В обычной жизни нам кажется, что лучи света в окружающей нас атмосфере движутся прямолинейно. Однако это не так, и эффекты искривления лучей незаметны лишь потому, что коэффициент преломления воздуха практически неотличим от единицы. На больших масштабах и при возникновении некоторых атмосферных явлений ей уже нельзя будет пренебречь. В атмосфере Земли примером таких явлений может служить мираж, а в атмосферах других планет — к примеру, Венеры, — практически неограниченное расстояние до горизонта. В этой задаче мы подробно рассмотрим каждое из этих явлений.
Часть A. Миражи (5.8 балла). Миражи возникают при большом перепаде температур между поверхностью земли и атмосферой. Одним из их многочисленных примеров являются Курильские острова, миражи которых можно наблюдать в Кунаширском проливе в Японии по весне из-за охлаждения воздуха над морем. Атмосферу можно считать идеальным газом, состоящим из одинаковых молекул массой $m$. Известно, что для большинства газов, в том числе и газа в атмосфере, применима следующая формула для зависимости показателя преломления $n$ атмосферного воздуха:\[n^2-1=\alpha N,\] где $N$ — концентрация молекул, а $\alpha$ — коэффициент, зависящий от природы газа. При решении задачи считайте, что поверхность воды горизонтальна. Температура атмосферы $T$ повышается с увеличением высоты $h$ над уровнем моря, меняется также и показатель преломления воздуха. Влиянием гравитации пренебрегите, считая атмосферное давление равным $p_0=1~\text{атм}$ вне зависимости от высоты. Показатель преломления атмосферы при нормальных условиях ($T_0=273~\text{К}$, $p_0=1~\text{атм}$) равен $n=1.00028$. Считайте, что температура и показатель преломления зависят только от $h$. Рассмотрим закон Снеллиуса для лучей, испускаемым под углом $\theta_S$ с поверхности земли. Разделим атмосферу на тонкие слои толщиной $\Delta h$, как показано на рисунке 1. Будем считать, что показатель преломления атмосферы на высоте от $\Delta h(l-1)$ до $\Delta hl$ постоянен и равен $n_l$, а угол между лучом света и горизонтом на этой высоте $\theta_l$, где $l=1,2,3,\ldots$. Показатель преломления атмосферы на поверхности равен $n_1=n_S$.
Запишите закон Снеллиуса для точки $P$, находящейся на высоте $l\Delta h$. Совершив предельный переход $\Delta h\to0$, $\Delta hl\to h$, $\theta_l\to\theta(h)$, $n_l\to n(h)$, получите выражение для $\theta(h)$. Предположим, что температура $T(h)$ возрастает линейно с $h$ в диапазоне $0\leq h\leq H$ и постоянна при $h > H$:\[T(h)=\begin{cases}T_S+(T_\mathrm H-T_\mathrm S)\frac hH&0\leq h\leq H\\T_\mathrm H&H < h\end{cases},\]где $T_\mathrm S=T(0) < T_\mathrm H=T(H)$. Учитывая, что $\frac{T_H-T_S}{T_S}\ll1$, зависимость концентрации $N(h)$ на высоте $h$ ($0 < h < H$) при этом можно также с хорошей точностью считать линейной, т.е.:\[\frac{N(h)}{N_\mathrm S}=1-\frac{N_\mathrm S-N_\mathrm H}{N_\mathrm S}\frac hH,\]где $N_\mathrm S=N(0)$, $N_\mathrm H=N(H)$.
Пользуясь этим результатом, найдите, как зависит показатель преломления $n(h)$ атмосферы от высоты. Выразите ответ через $n_\mathrm S=n(0)$ и $n_\mathrm H=n(H)$. Рассмотрим траекторию луча, испущенного под углом $\theta_\mathrm S$ к горизонту. Будем считать, что по достижении верхней точки траектории $h_\mathrm m(\le H)$ луч начинает двигаться обратно вниз. Направим ось $x$ горизонтально в плоскости распространения луча, тогда его траектория $h(x)$ должна удовлетворять дифференциальному уравнению:\[\frac{\mathrm dh}{\mathrm dx}=\operatorname{tg}\theta=\pm\sqrt{\frac1{\cos^2\theta}-1},\]причём знак $+$ соответствует подъёму, а $-$ — опусканию луча.
Выразите показатель преломления $n_\mathrm m\equiv n(h_\mathrm m)$ в верхней точке траектории луча через $n_\mathrm S$ и $\theta_\mathrm S$. С учётом сказанного выше, уравнение для определения траектории луча можно записать в виде\[\frac{\mathrm dh}{\mathrm dx}=\sqrt{a\left(1-\frac hb\right)},\quad a=a_\mathrm m\frac{h_\mathrm m}H.\]
Выразите $a_\mathrm m$ и $b$ через $h_\mathrm m$, $n_\mathrm H$, $n_\mathrm S$ и $n_\mathrm m$. Известно, что решение этого уравнения для луча, проходящего через начало координат $(x,h)=(0,0)$, представляет собой параболу\[h=cx+dx^2.\]
Выразите коэффициенты $c$ и $d$ через $a$ и $b$. Пусть даны численные значения $T_\mathrm S=275~\text{К}$, $T_\mathrm H=290~\text{К}$, $H=20~\text{м}$. Наблюдатель находится на японском берегу ($h=0$) и наблюдает Курильские острова над поверхностью воды. Пусть расстояние до островов равно $L$. Наблюдатель видит их под тем же углом, под которым видел бы острова, находись они на том же расстоянии на высоте $h_\mathrm g$ над поверхностью воды.
Выразите $h_\mathrm g$ как функцию расстояния $L$ от наблюдателя до острова. Выше или ниже остальных виден самый дальний из наблюдаемых островов?
Выразите через $n_S$, $n_H$ и $H$ максимальное расстояние $L_\max$ до острова, который ещё может видеть наблюдатель. Чему при этом равен угол $\theta_{S\max}$?
Часть B. Кривизна лучей света (4.2 балла). В части $\bf A$ показатель преломления атмосферы рассчитывался без учёта влияния силы тяжести и с учётом изменения температуры только у поверхности земли. По мере увеличения высоты над поверхностью температура, конечно, снижается, но наибольшее влияние на концентрацию атмосферы оказывает именно гравитация. Поэтому в дальнейшем для простоты будем считать температуру атмосферы $T$ всюду постоянной и рассматривать изменение показателя преломления только за счёт силы тяжести. Ускорение свободного падения равно $g$. Рассмотрим баланс сил, действующих на участок атмосферы в области высот от $h$ до $h+\mathrm dh$, как показано на рисунке 2. Концентрацию молекул воздуха обозначим как $N(h)$.
Вычислите $L_{\max}$ и $\theta_\mathrm S$ с точностью до двух значащих цифр.
Найдите зависимость $N(h)$, если концентрация у поверхности земли $N(0)=N_0$. Как и в части $\bf A$, будем считать, что показатель преломления на высоте $h$ равен $n(h)$, а угол с горизонтом, под которым луч движется на высоте $h$, обозначим как $\theta(h)$. Кривизной земной поверхности можно пренебречь. Траектория луча в атмосфере представляет собой кривую, которую в каждой точке можно приблизить участком окружности радиуса $R$. Это значение $R$ называется радиусом кривизны траектории луча в этой точке (см. рисунок 3).
Выразите $\frac1R$ через $\theta(h)$ и $\frac{\mathrm d\theta}{\mathrm dh}$.
Преобразуйте полученное в $\bf B2$ выражение с помощью закона Снеллиуса из $\bf A1$ так, чтобы оно содержало только $n$, $n_S$ и $\theta_S$.
Найдите, чему равен вблизи земной поверхности радиус кривизны $R$ траектории луча, распространяющегося под малым углом к горизонту. Выразите ответ через $m$, $g$, $n_\mathrm S$, $T$ и $k_\mathrm B$. Учтём теперь кривизну Земли. Её радиус $R_\mathrm E=6.4\cdot10^3~\text{км}$. Остальные численные значения $m=29\cdot1.66\cdot10^{-27}~\text{кг}$, $T=300~\text{К}$, $k_\mathrm B=1.38\cdot10^{-23}~\frac{\text{Дж}}{\text{К}}$, $g=9.8~\frac{\text{м}}{\text{с}^2}$.
Найдите численно радиус кривизны траектории луча $R_E^{lr}$, исходящего горизонтально из некоторой точки на поверхности земли. Увеличивается ли в дальнейшем высота луча над поверхностью? Атмосфера Венеры состоит из $\mathrm{CO_2}$, который можно считать идеальным и для которого можно применить все полученные выше результаты. Атмосферное давление на поверхности Венеры $p_\mathrm V=93~\text{атм}$ ($1~\text{атм}=1.0\cdot10^5~\text{Па}$), а температура $T_\mathrm V=740~\text{К}$. Радиус Венеры $R_\mathrm V=6.0\cdot10^3~\text{км}$, ускорение свободного падения на её поверхности $g_\mathrm V=8.9~\frac{\text{м}}{\text{с}^2}$, масса молекулы $\mathrm{CO_2}$ $m_\mathrm C=44\cdot1.66\cdot10^{-27}~\text{кг}$. Для показателя преломления на Венере справедливо уравнение:\[n^2=1+\alpha_VN\]с коэффициентом $\alpha_\mathrm V=4\pi a_\mathrm C^3$, где $a_\mathrm C=1.4\cdot10^{-10}~\text{м}$ — эффективный размер молекулы $\mathrm{CO_2}$.
Найдите численно радиус кривизны траектории луча $R_V^{lr}$, исходящего горизонтально из некоторой точки непосредственно над поверхности планеты. Увеличивается ли в дальнейшем высота луча над поверхностью?
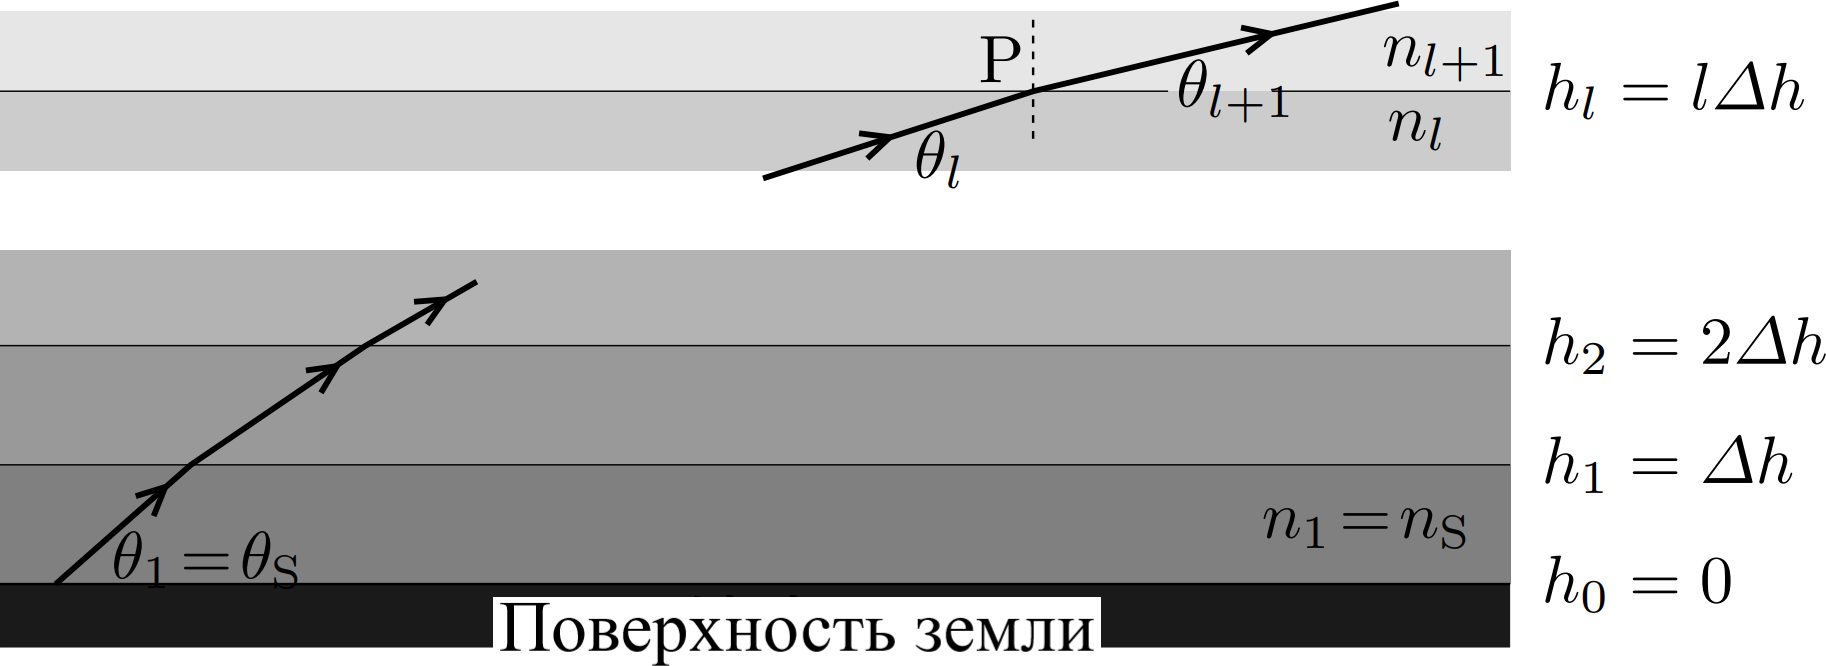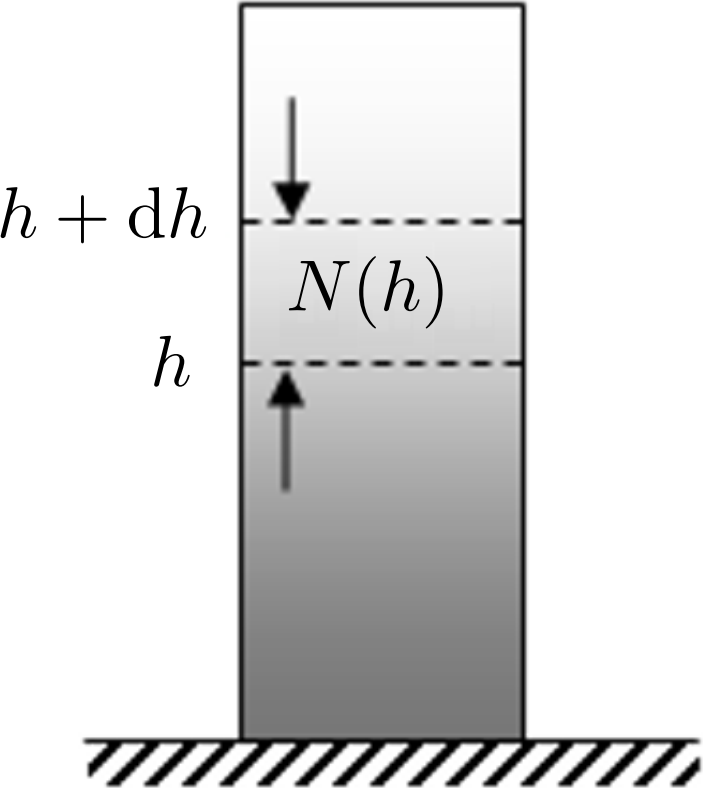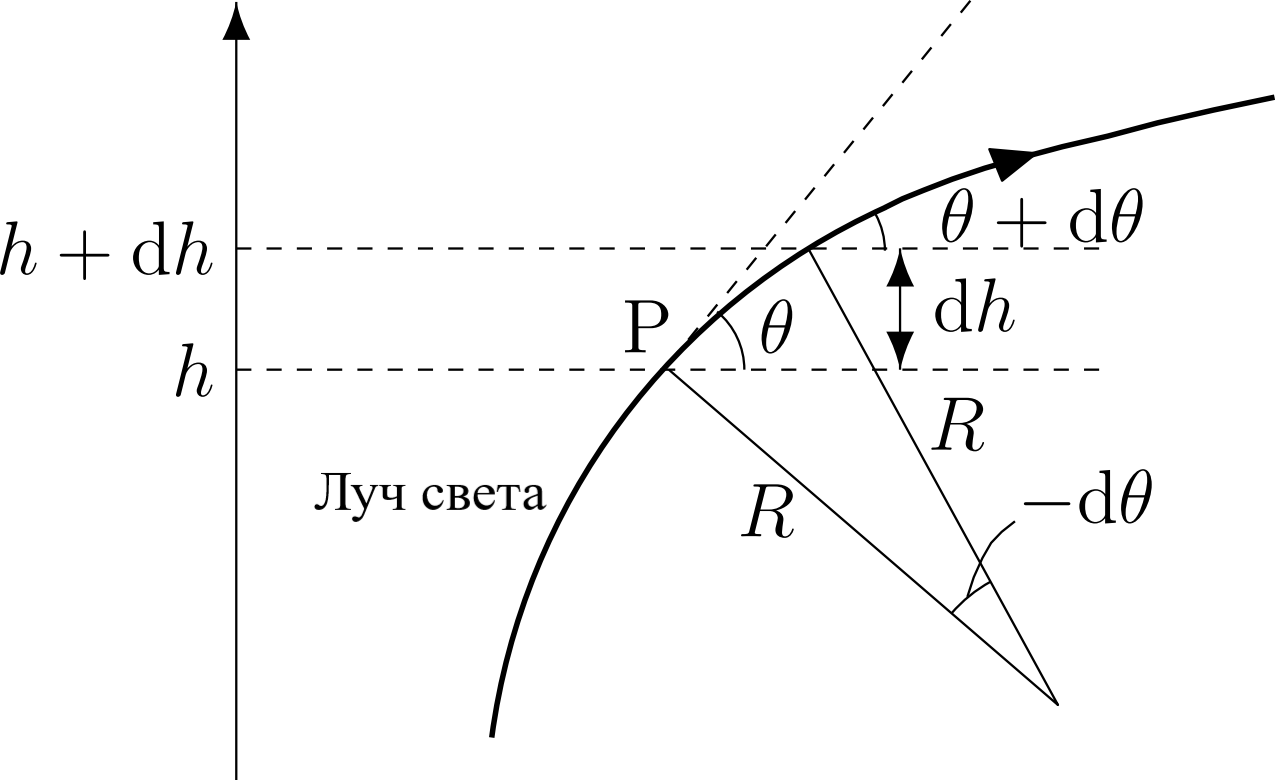
Запишите закон Снеллиуса для точки $P$, находящейся на высоте $l\Delta h$. Совершив предельный переход $\Delta h\to0$, $\Delta hl\to h$, $\theta_l\to\theta(h)$, $n_l\to n(h)$, получите выражение для $\theta(h)$.
Решение: Закон Снеллиуса для точки $P$:\[n_l\cos\theta_l=n_{l+1}\cos\theta_{l+1}.\]Переходя к пределу, получаем закон Снеллиуса для непрерывной среды:\[n(h)\cos\theta(h)=n_S\cos\theta_S,\]откуда окончательно получаем:\[\theta(h)=\arccos\left(\frac{n_S\cos\theta_S}{n(h)}\right).\]
Ответ: \[n_l\cos\theta_l=n_{l+1}\cos\theta_{l+1}\] \[\theta(h)=\arccos\left(\frac{n_S\cos\theta_S}{n(h)}\right)\]

Пользуясь этим результатом, найдите, как зависит показатель преломления $n(h)$ атмосферы от высоты. Выразите ответ через $n_\mathrm S=n(0)$ и $n_\mathrm H=n(H)$.
Решение: Выразим концентрации воздуха на высотах $h=0$ и $h=H$:\[N_S=\frac1\alpha\Big[n_S^2-1\Big],\quad N_H=\frac1\alpha\Big[n_H^2-1\Big].\]Подставив их в закон зависимости показателя преломления, имеем:\[n(h)=\sqrt{n_S^2-\left(n_S^2-n_H^2\right)\frac hH}.\]
Ответ: \[n(h)=\sqrt{n_S^2-\left(n_S^2-n_H^2\right)\frac hH}\]

Выразите показатель преломления $n_\mathrm m\equiv n(h_\mathrm m)$ в верхней точке траектории луча через $n_\mathrm S$ и $\theta_\mathrm S$.
Решение: Пишем закон Снеллиуса, учитывая, что в вершине траектории $\theta=0$:\[n_S\cos\theta_S=n_\mathrm m\cos0=n_\mathrm m.\]Отсюда и из результатов предыдущего пункта имеем:\[h_\mathrm m=\frac{n_S^2\sin^2\theta_S}{n_S^2-n_H^2}H.\]
Ответ: \[n_\mathrm m=n_S\cos\theta_S\] \[h_\mathrm m=\frac{n_S^2\sin^2\theta_S}{n_S^2-n_H^2}H\]

Выразите $a_\mathrm m$ и $b$ через $h_\mathrm m$, $n_\mathrm H$, $n_\mathrm S$ и $n_\mathrm m$.
Решение: Подставляем непосредственно:\[\frac{\mathrm dh}{\mathrm dx}=\sqrt{\frac1{\cos^2\theta}-1}=\sqrt{\frac{n^2}{n_\mathrm m^2}-1}=\sqrt{\left(\frac{n_S^2}{n_\mathrm m^2}-1\right)\left(1-\frac{n_S^2-n_H^2}{n_S^2-n_\mathrm m^2}\frac hH\right)}=\\=\sqrt{\frac{n_S^2-n_H^2}{n_\mathrm m^2}\frac{h_\mathrm m}H\left(1-\frac{h}{h_\mathrm m}\right)}\implies a_\mathrm m=\frac{n_S^2-n_H^2}{n_\mathrm m^2},\quad b=h_\mathrm m.\]
Ответ: \[a_\mathrm m=\frac{n_S^2-n_H^2}{n_\mathrm m^2}\] \[b=h_\mathrm m\]

Выразите коэффициенты $c$ и $d$ через $a$ и $b$.
Решение: Подставляем непосредственно:\[\frac{\mathrm d}{\mathrm dx}\Big[cx+dx^2\Big]=c+2dx=\sqrt{a\left(1-\frac{cx+dx^2}b\right)}\implies\\\implies c^2=a,\quad4cd=-\frac{ac}b\implies c=\sqrt a,\quad d=-\frac a{4b}.\]
Ответ: \[c=\sqrt a\] \[d=-\frac a{4b}\]

Выразите $h_\mathrm g$ как функцию расстояния $L$ от наблюдателя до острова. Выше или ниже остальных виден самый дальний из наблюдаемых островов?
Решение: Несложно заметить, что:\[L=-\frac cd=\frac{4b}{\sqrt a}=4\sqrt{h_\mathrm m\left(\frac{n_S^2}{n_S^2-n_H^2}-h_\mathrm m\right)}\implies\\\implies h_\mathrm m^2-\frac{n_S^2}{n_S^2-n_H^2}h_\mathrm m+\frac{L^2}{16}=0\implies\\\implies h_\mathrm m=\frac H2\left[\frac{n_S^2}{n_S^2-n_H^2}\pm\sqrt{\left(\frac{n_S^2}{n_S^2-n_H^2}\right)^2-\frac{L^2}{4H^2}}\right].\]Так как $L\to0\ (h_\mathrm m\to0)$, то следует выбрать корень со знаком "$-$". Из геометрических свойств параболической траектории\[h_\mathrm g=4h_\mathrm m,\]поэтому\[h_\mathrm g=2H\left[\frac{n_S^2}{n_S^2-n_H^2}-\sqrt{\left(\frac{n_S^2}{n_S^2-n_H^2}\right)^2-\frac{L^2}{4H^2}}\right].\]Из этой формулы ясно, что самый дальний из островов будет виден выше остальных.
Ответ: Самый дальний остров виден выше остальных. \[h_\mathrm g=2H\left[\frac{n_S^2}{n_S^2-n_H^2}-\sqrt{\left(\frac{n_S^2}{n_S^2-n_H^2}\right)^2-\frac{L^2}{4H^2}}\right]\]

Выразите через $n_S$, $n_H$ и $H$ максимальное расстояние $L_\max$ до острова, который ещё может видеть наблюдатель. Чему при этом равен угол $\theta_{S\max}$?
Решение: Ясно, что максимальному расстоянию соответствует случай $h_\mathrm m=H$, откуда, подставляя в одно из выражений предыдущего пункта,\[L_\max=\frac{4Hn_H}{\sqrt{n_S^2-n_H^2}}.\]Из закона Снеллиуса:\[\theta_{S\max}=\arccos\frac{n_H}{n_S}.\]
Ответ: \[L_\max=\frac{4Hn_H}{\sqrt{n_S^2-n_H^2}}\] \[\theta_{S\max}=\arccos\frac{n_H}{n_S}\]

Вычислите $L_{\max}$ и $\theta_\mathrm S$ с точностью до двух значащих цифр.
Решение: Найдём для нормальных условий:\[\cfrac{p_0\alpha}{k_\mathrm B}=\cfrac{n_0^2-1}{T_0}\implies\\\implies n_S^2=1+\big(n_0^2-1\big)\frac{T_0}{T_S},\quad n_H^2=1+\big(n_0^2-1\big)\frac{T_0}{T_H}\implies\\\implies L_\max=14.4\ км,\quad\theta_S=0.31^\circ.\]
Ответ: \[L_\max=14.4\ км\] \[\theta_S=0.45^\circ\]

Найдите зависимость $N(h)$, если концентрация у поверхности земли $N(0)=N_0$.
Решение: Рассматривая баланс сил, действующих на участок атмосферы на высоте от $h$ до $h+\mathrm dh$, получим:\[\cfrac{\mathrm dp}{\mathrm dh}=-\rho g.\]Поскольку воздух можно считать идеальным газом, то из уравнения Менделеева-Клапейрона:\[\rho=\frac{mp}{k_\mathrm BT},\]откуда\[\frac{\mathrm dp}{\mathrm dh}=-\cfrac{mg}{k_\mathrm BT}p\implies \cfrac{p(h)}{p(0)}=e^{-\frac{mgh}{k_\mathrm BT}}\implies N(h)=N_0e^{-\frac{mgh}{RT}}.\]
Ответ: \[N(h)=N_0e^{-\frac{mgh}{RT}}\]

Выразите $\frac1R$ через $\theta(h)$ и $\frac{\mathrm d\theta}{\mathrm dh}$.
Решение: Для элемента длины траектории луча $\mathrm dl$, с одной стороны,\[\mathrm dl=\frac{\mathrm dh}{\sin\theta},\]а с другой стороны,\[\mathrm dl=-R\ \mathrm d\theta,\]откуда\[\frac1R=-\sin\theta\frac{\mathrm d\theta}{\mathrm dh}.\]
Ответ: \[\frac1R=-\sin\theta\frac{\mathrm d\theta}{\mathrm dh}\]

Преобразуйте полученное в $\bf B2$ выражение с помощью закона Снеллиуса из $\bf A1$ так, чтобы оно содержало только $n$, $n_S$ и $\theta_S$.
Решение: Из закона Снеллиуса\[\cos\theta=\cfrac{n_S\cos\theta_S}n,\]тогда\[\frac1R=-\sin\theta\frac{\mathrm d\theta}{\mathrm dh}=\frac{\mathrm d\big(\cos\theta\big)}{\mathrm dh}=n_S\cos\theta_S\frac{\mathrm d}{\mathrm dh}\bigg[\frac1n\bigg]=-\frac{n_S\cos\theta_S}{n^2}\frac{\mathrm dn}{\mathrm dh}.\]
Ответ: \[\frac1R=-\frac{n_S\cos\theta_S}{n^2}\frac{\mathrm dn}{\mathrm dh}\]

Найдите, чему равен вблизи земной поверхности радиус кривизны $R$ траектории луча, распространяющегося под малым углом к горизонту. Выразите ответ через $m$, $g$, $n_\mathrm S$, $T$ и $k_\mathrm B$.
Решение: Находим непосредственно:\[\frac1R=-\frac1{n_E}\frac{\mathrm dn}{\mathrm dh}=-\frac{n_E^2-1}{2n_E^2}\frac{\mathrm d}{\mathrm dh}\bigg[e^{-\frac{mgh}{k_\mathrm BT}}\left.\bigg]\right|_{h=0}=\Big(1-n_E^{-2}\Big)\frac{mg}{2k_\mathrm BT}\implies\\\implies R=\frac{2k_\mathrm BT}{\Big(1-n_E^{-2}\Big)mg}.\]
Ответ: \[R=\frac{2k_\mathrm BT}{\Big(1-n_E^{-2}\Big)mg}\]

Найдите численно радиус кривизны траектории луча $R_E^{lr}$, исходящего горизонтально из некоторой точки на поверхности земли. Увеличивается ли в дальнейшем высота луча над поверхностью?
Решение: Подставляем численные значения:\[R_E^{lr}=\frac{2k_\mathrm BT}{\Big(1-n_E^{-2}\Big)mg}=31.4\cdot10^3\ км.\]Высота луча над поверхностью увеличивается, поскольку $R_E^{lr} > R_E$.
Ответ: Высота луча над поверхностью увеличивается. \[R_E^{lr}=31.4\cdot10^3\ км\]

Найдите численно радиус кривизны траектории луча $R_V^{lr}$, исходящего горизонтально из некоторой точки непосредственно над поверхности планеты. Увеличивается ли в дальнейшем высота луча над поверхностью?
Решение: Найдём сначала показатель преломления $n_V$ на поверхности Венеры:\[n_V=1+\frac{4\pi a_C^3p_V}{k_\mathrm BT_V}=1.0314,\]тогда по уже известной формуле\[R_V^{lr}=\frac{2k_\mathrm BT_V}{\Big(1-n_V^{-2}\Big)m_\mathrm Cg_V}=5.24\cdot10^2\ км.\]Высота луча над поверхностью уменьшается, поскольку $R_V^{lr} < R_V$.
Ответ: Высота луча над поверхностью уменьшается. \[R_V^{lr}=5.24\cdot10^2\ км\]
Темы:
T, Оптика, Геометрическая оптика, Преломление, Сборы XY, W, Градиентная оптика, Заимствование, 2023